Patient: sex F, age 71
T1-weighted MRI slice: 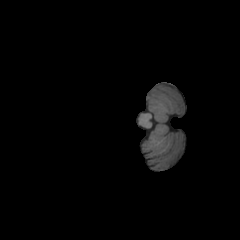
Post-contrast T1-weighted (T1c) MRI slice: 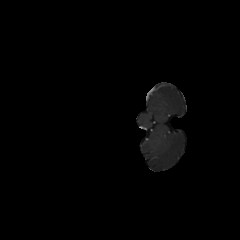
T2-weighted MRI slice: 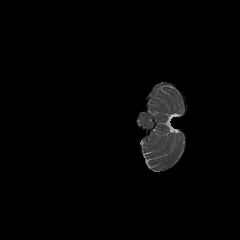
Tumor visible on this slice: no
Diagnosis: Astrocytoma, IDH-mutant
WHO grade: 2